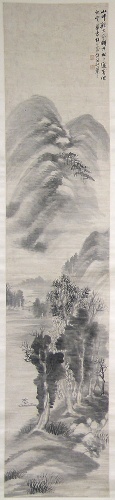
Title: 清    胡遠    四季山水圖    四條屏|Landscapes of the Four Seasons
Artist: Hu Yuan
Artist bio: Chinese, 1823–1886
Date: Dated 1875
Object type: Hanging scrolls
Classification: Paintings
Medium: Set of four hanging scrolls; ink and color on paper
Culture: China
Dimensions: Image: 104 1/2 x 22 1/8 in. (265.4 x 56.2 cm)
Overall with mounting (a): 143 x 29 in. (363.2 x 73.7 cm)
Overall with mounting (b): 143 3/8 x 29 1/16 in. (364.2 x 73.8 cm)
Overall with mounting (c): 143 1/8 x 29 1/16 in. (363.5 x 73.8 cm)
Overall with mounting (d): 143 1/2 x 29 in. (364.5 x 73.7 cm)
Overall with rollers (each): 33 1/4 in. (84.5 cm)
Department: Asian Art
Credit line: Gift of Mark Shrum Pratt, 2004
Accession year: 2004
Repository: Metropolitan Museum of Art, New York, NY
Tags: Mountains|Landscapes